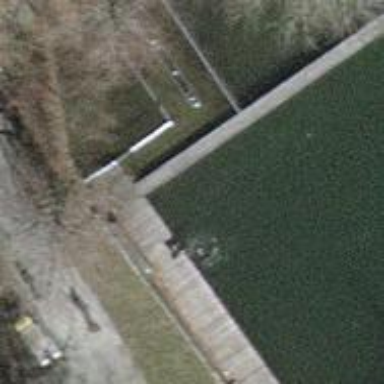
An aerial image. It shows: Set of concrete steps.